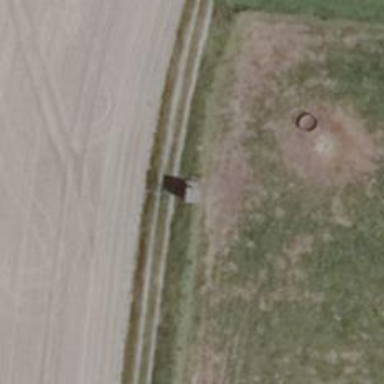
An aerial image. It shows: Hunting stand.